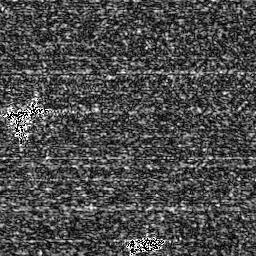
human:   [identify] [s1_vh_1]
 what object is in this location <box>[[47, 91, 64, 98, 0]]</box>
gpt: <ref>1 medium ship at the bottom</ref>